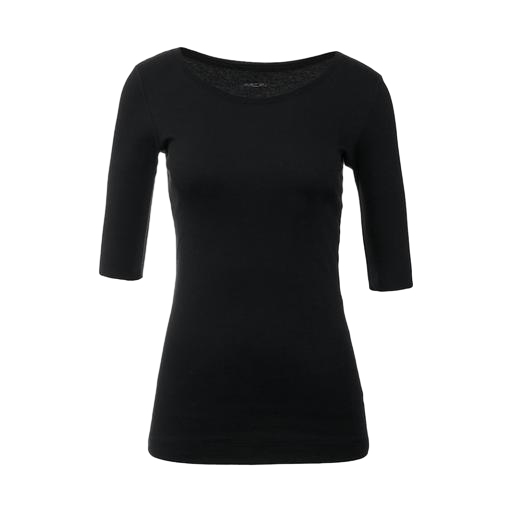
black three-quarter-sleeve scoop-neck t-shirt only macy, black three-quarter-sleeve top only macy, slim fit t-shirt, white background